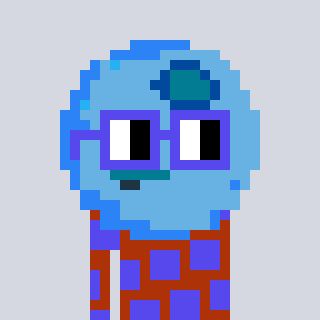
a pixel art character with square blue glasses, a blueberry-shaped head and a hotbrown-colored body on a cool background